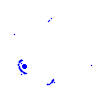
Particle: electron